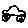
Label: car